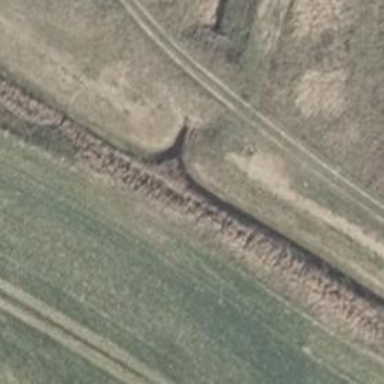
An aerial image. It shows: Culvert tunnel.